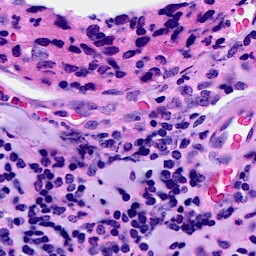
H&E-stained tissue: Breast